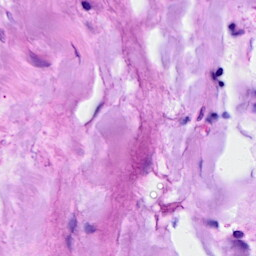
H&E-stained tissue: Breast